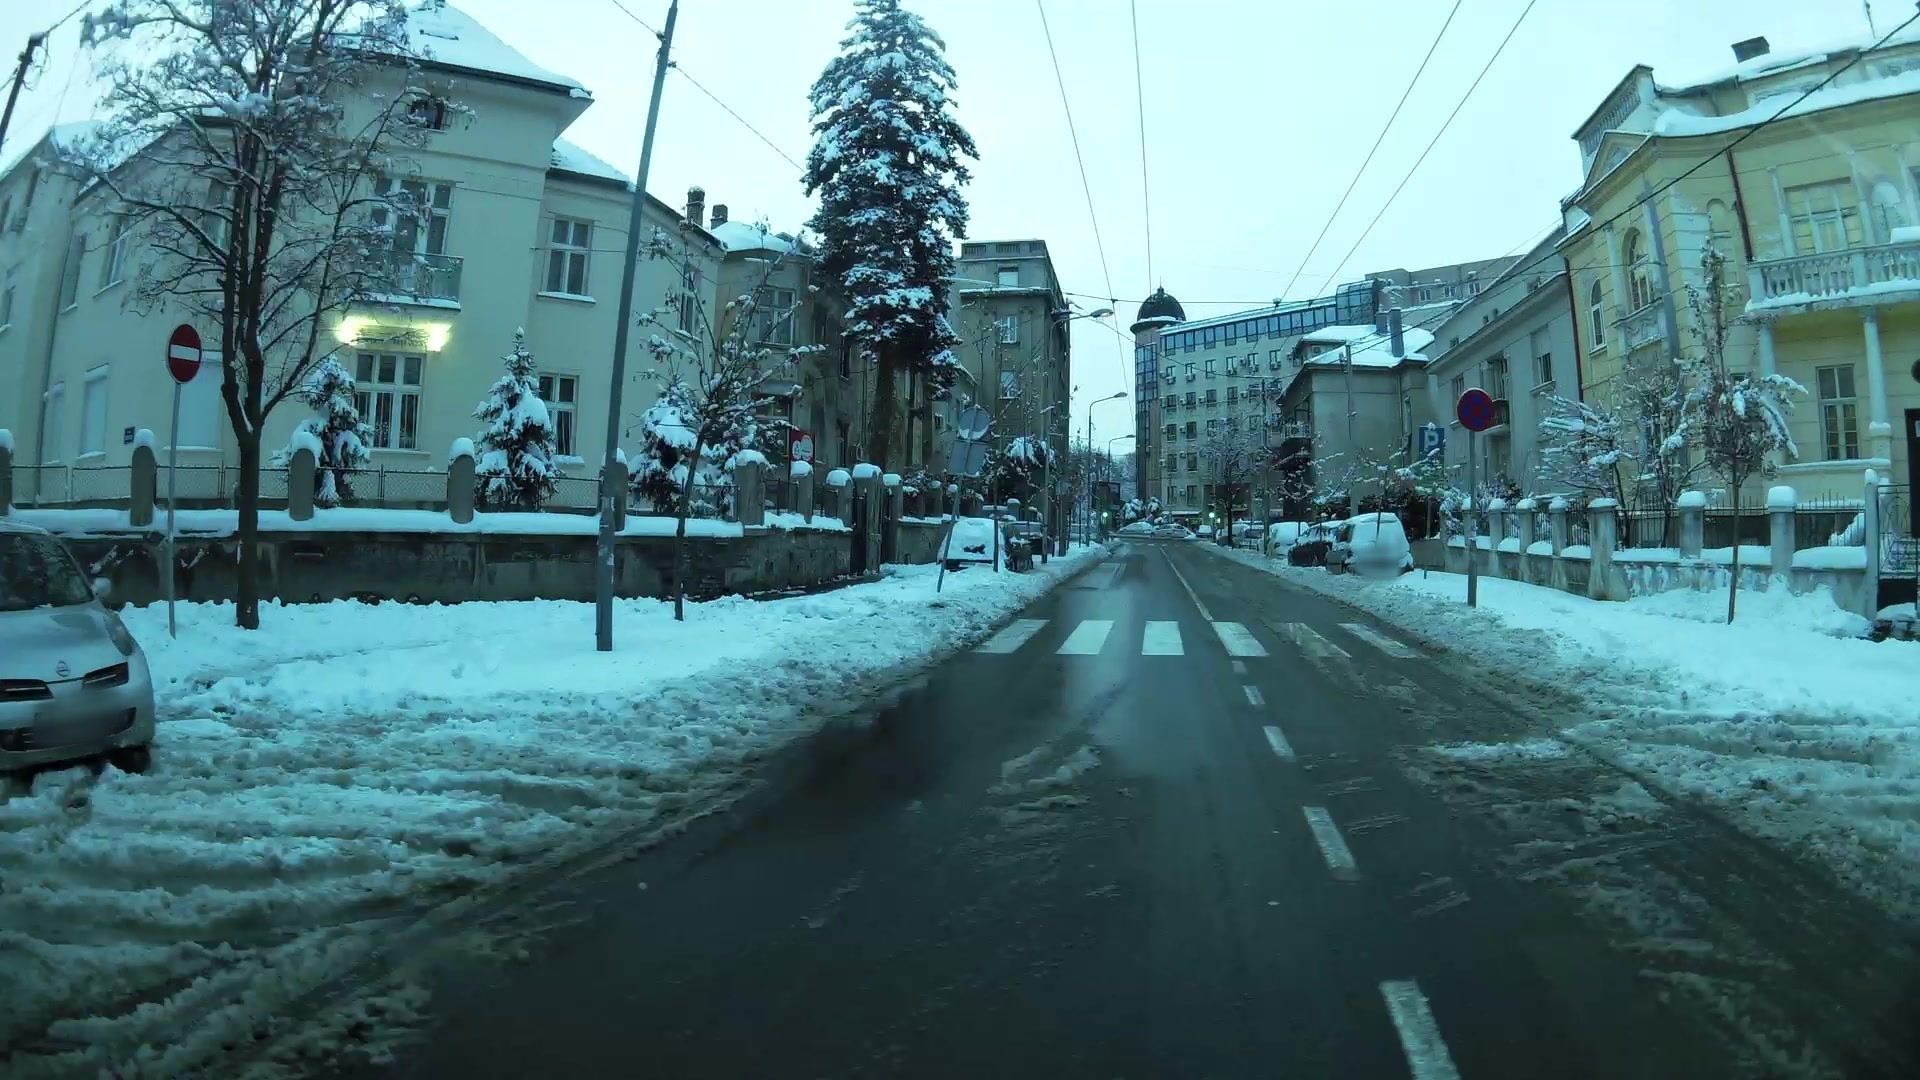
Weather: snowy
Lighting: day
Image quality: good
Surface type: railway
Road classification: residential
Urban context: urban centre
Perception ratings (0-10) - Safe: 6.92, Lively: 8.72, Beautiful: 7.54, Boring: 6.32, Depressing: 3.26, Wealthy: 8.28